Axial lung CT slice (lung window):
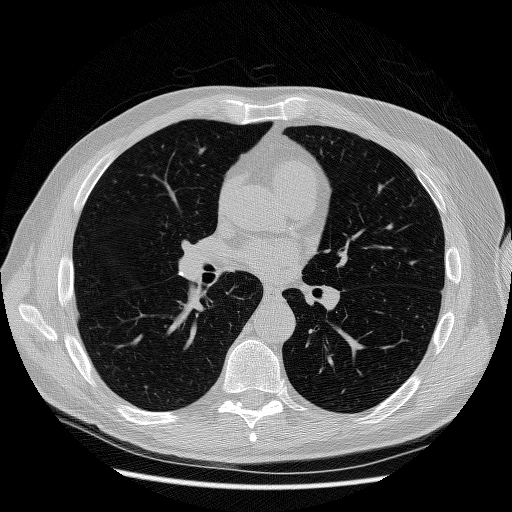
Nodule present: no